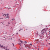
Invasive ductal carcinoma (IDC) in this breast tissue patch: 0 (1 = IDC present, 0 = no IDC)